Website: macys
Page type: gifting
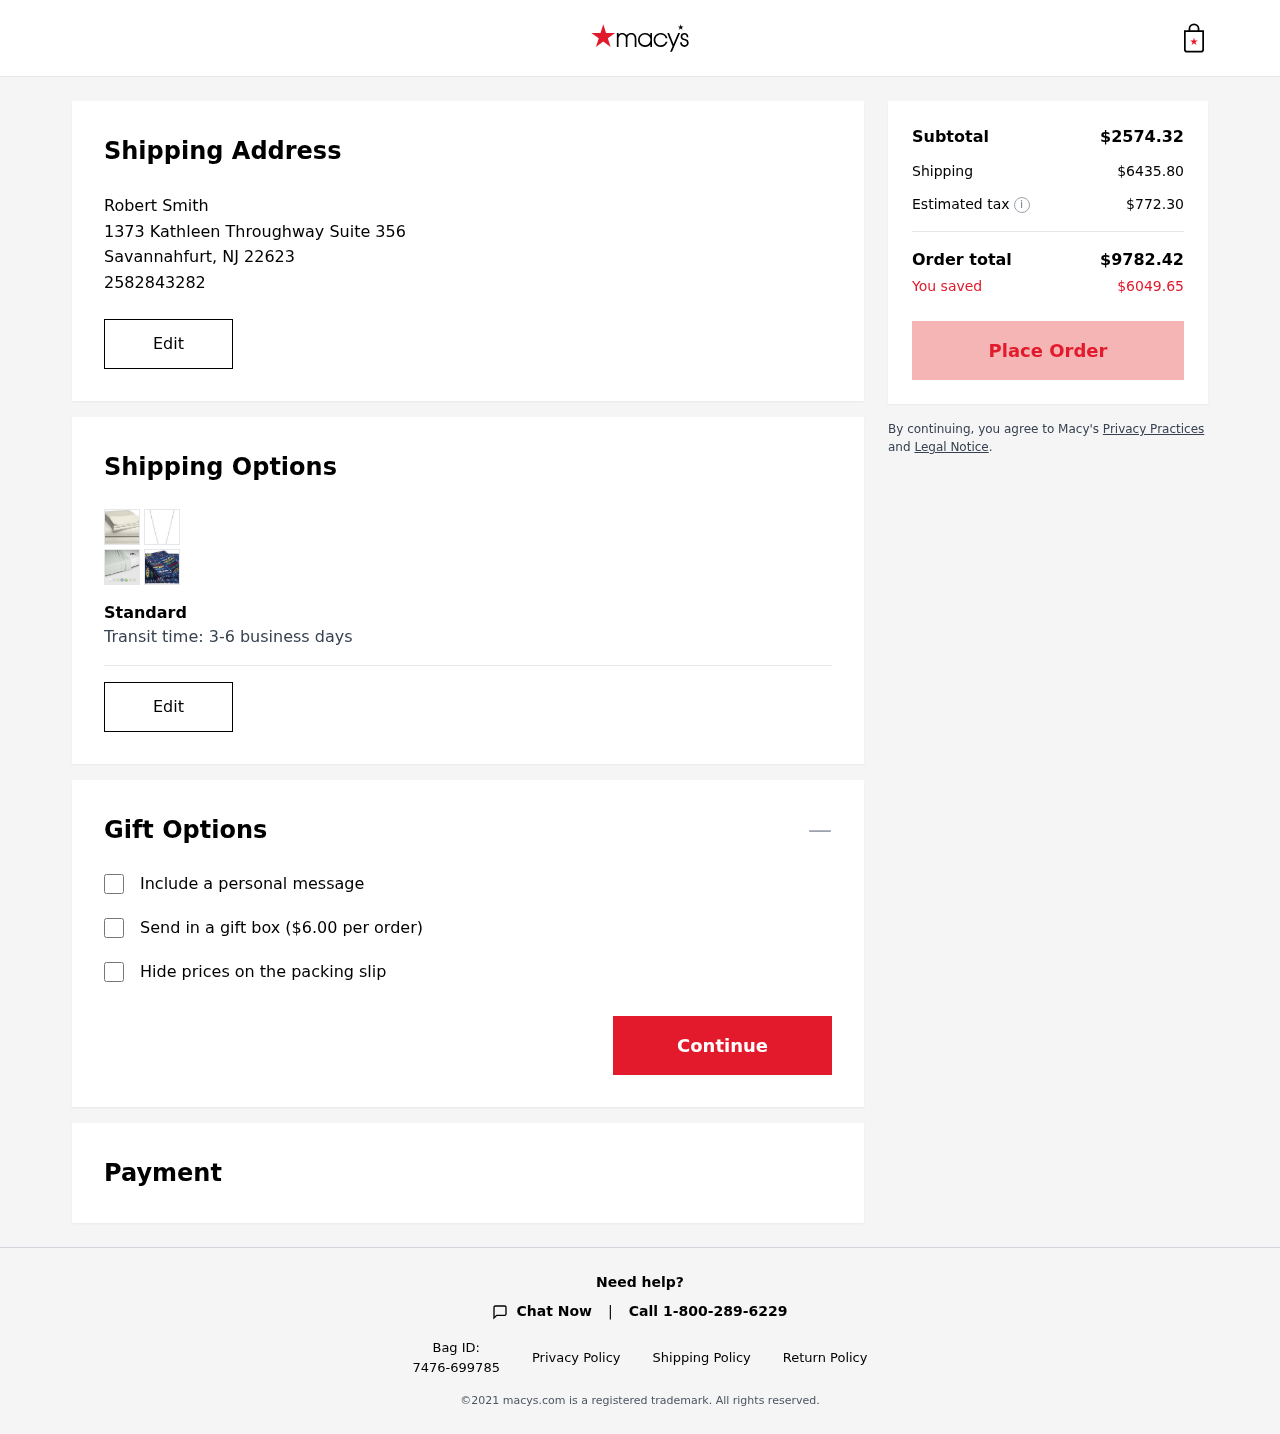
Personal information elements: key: PII_CITY
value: Savannahfurt
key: PII_FULLNAME
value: Robert Smith
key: PII_PHONE
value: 2582843282
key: PII_POSTCODE
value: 22623
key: PII_STATE_ABBR
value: NJ
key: PII_STREET
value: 1373 Kathleen Throughway Suite 356
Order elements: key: ORDER_SUBTOTAL
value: $2574.32
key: ORDER_SHIPPING_COST
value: $6435.80
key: ORDER_TAX
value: $772.30
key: ORDER_TOTAL
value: $9782.42
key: ORDER_SAVINGS
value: $6049.65
Other elements: key: GIFT_BOX_PRICE
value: $6.00